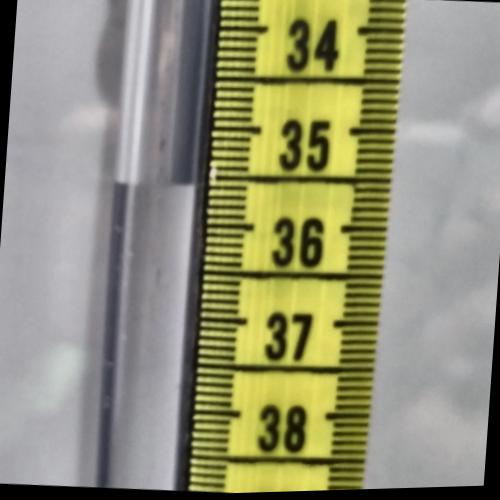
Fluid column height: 35.6 cm